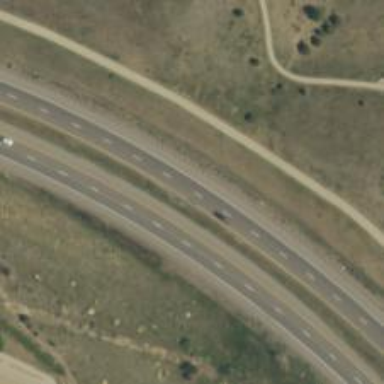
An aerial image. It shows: This image shows trunk highway that functions as expressway.